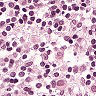
Metastatic tissue present: no